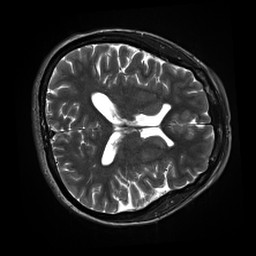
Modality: inplaneT2
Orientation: axial
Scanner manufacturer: siemens
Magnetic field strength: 3 T
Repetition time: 11 s
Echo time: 0.059 s